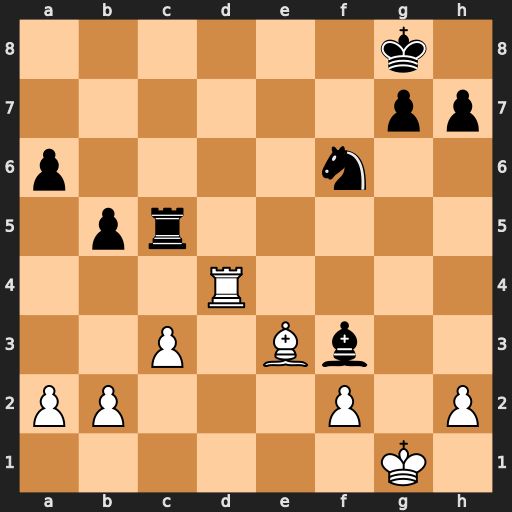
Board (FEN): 6k1/6pp/p4n2/1pr5/3R4/2P1Bb2/PP3P1P/6K1
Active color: w
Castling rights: -
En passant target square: -
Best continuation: Rd8+ Kf7 Bxc5